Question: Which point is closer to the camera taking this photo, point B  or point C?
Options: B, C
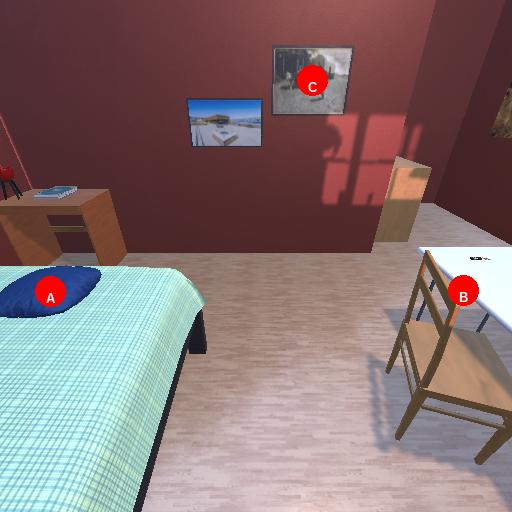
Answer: B